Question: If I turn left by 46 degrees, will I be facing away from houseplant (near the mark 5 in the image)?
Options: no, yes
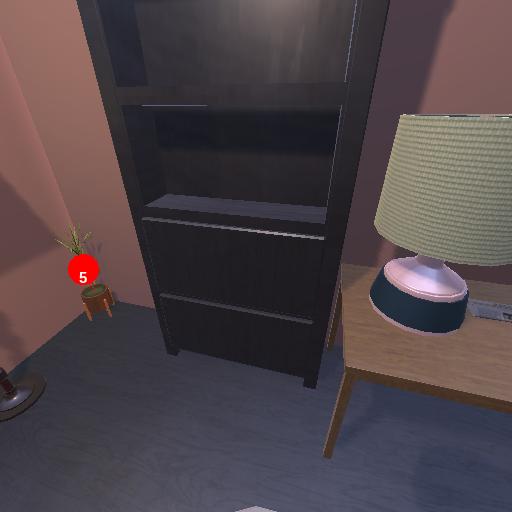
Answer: no